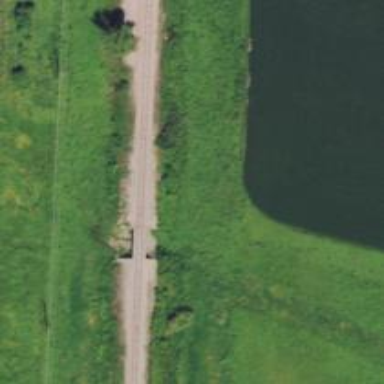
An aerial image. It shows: Bridge over railway line.